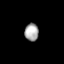
Tissue: lung
Cell type: Epithelial cells
Senescence score: 0.2292
Nuclear area (px): 239
Mean DAPI intensity: 167.933